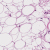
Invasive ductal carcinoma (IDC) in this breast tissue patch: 0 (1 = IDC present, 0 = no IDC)